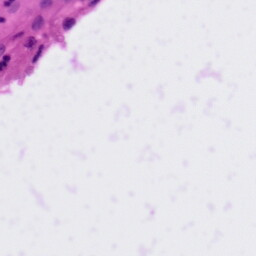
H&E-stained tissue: Tonsil